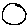
Label: circle